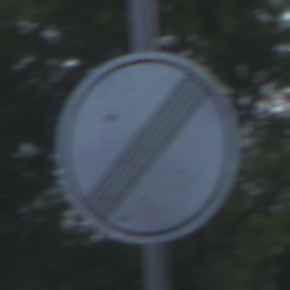
Verkehrszeichen: EndeSaemtlicherBegrenzungen
Umgebung: Outdoor, Nature
Tageszeit: MorningAfternoon
Wetter: PartlyCloudy
Licht: Natural
Jahreszeit: NotSpecified
Kontrast: MediumContrast